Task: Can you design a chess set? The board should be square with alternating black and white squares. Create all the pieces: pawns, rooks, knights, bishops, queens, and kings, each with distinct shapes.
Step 4372:
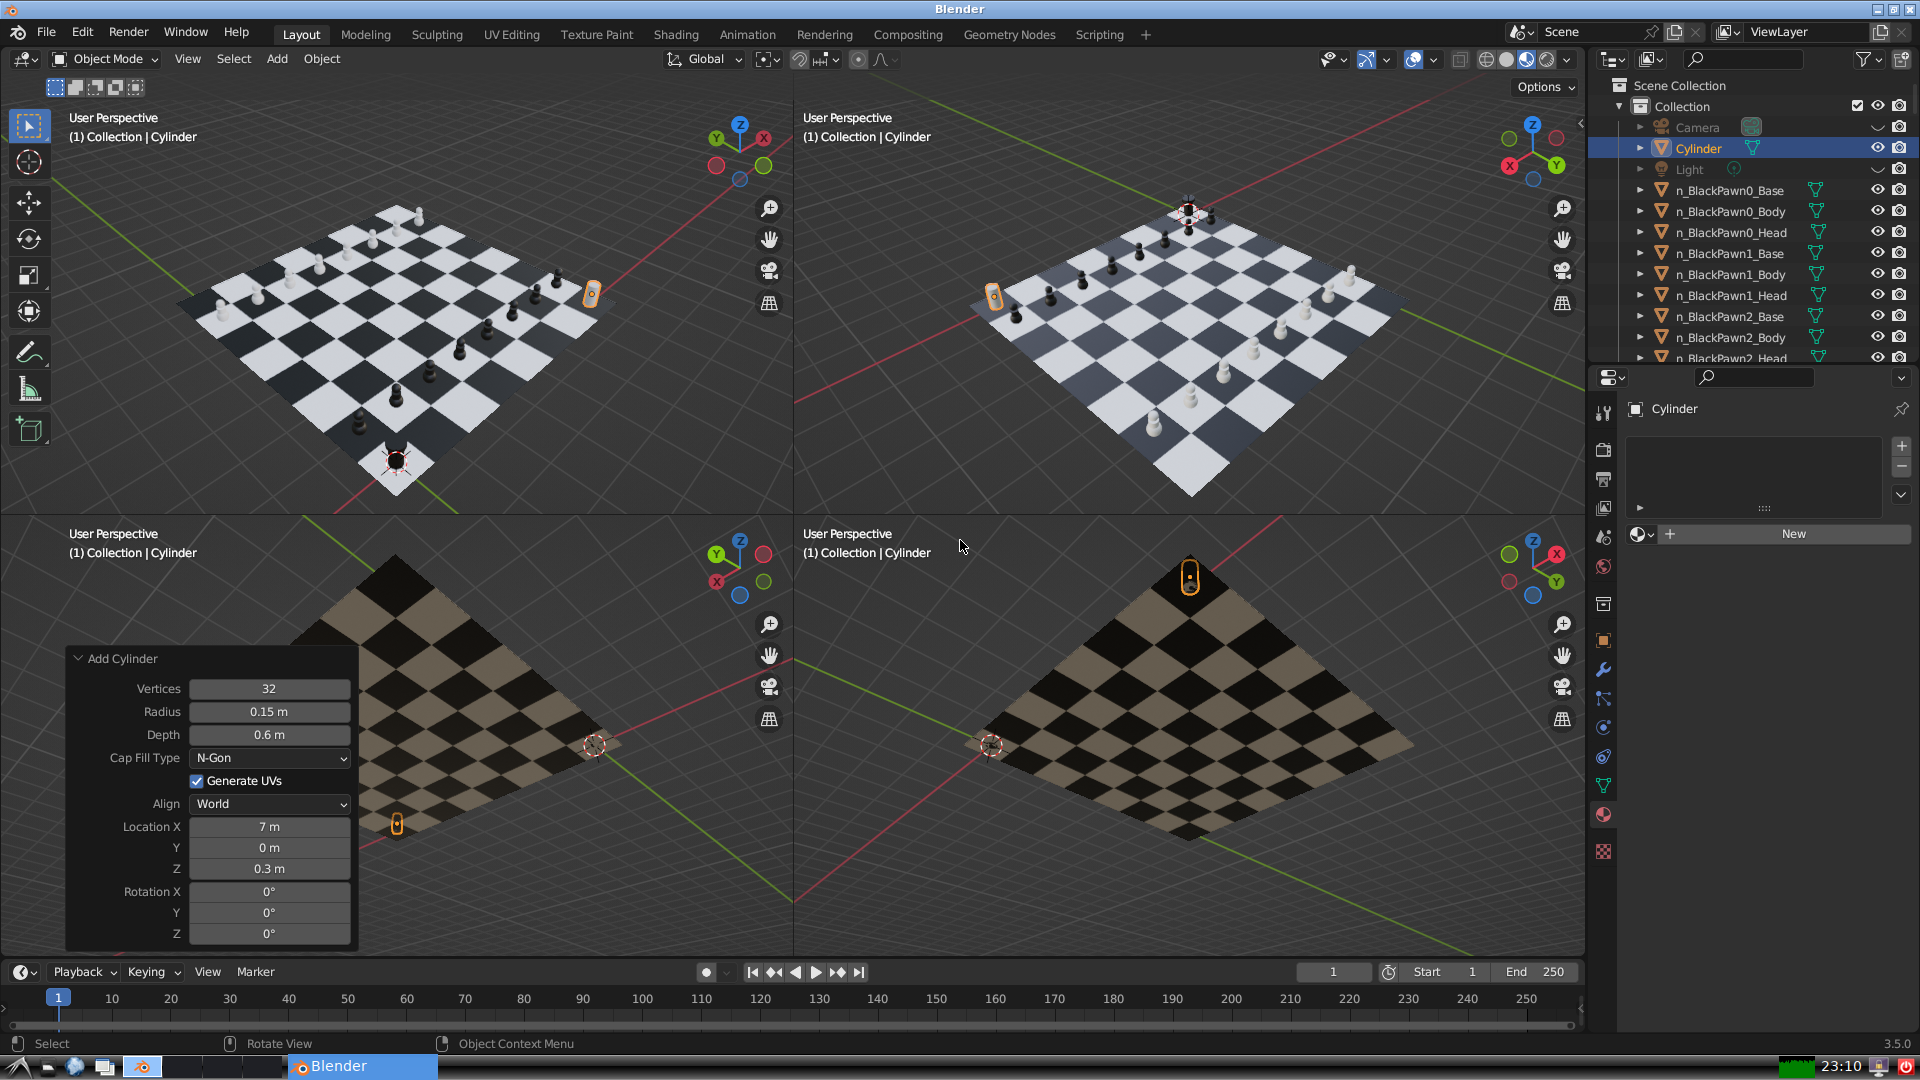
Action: {"mouse_move": [1608, 631]}